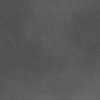
Label: dusty